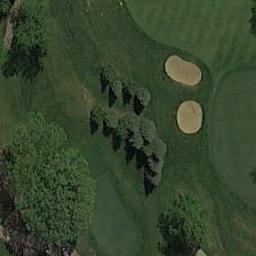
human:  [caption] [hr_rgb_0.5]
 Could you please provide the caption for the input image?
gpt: There are several bunkers and many trees on a large green lawn on the golf course .

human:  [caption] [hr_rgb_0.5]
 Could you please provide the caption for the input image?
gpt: At the intersection of the three paths, There are two bunkers .

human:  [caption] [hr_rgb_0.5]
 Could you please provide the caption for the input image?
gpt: The golf course has some fairways, Barrier trees and two sandpits .

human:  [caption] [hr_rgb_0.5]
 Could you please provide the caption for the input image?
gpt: There are numerous trees beside the golf course .

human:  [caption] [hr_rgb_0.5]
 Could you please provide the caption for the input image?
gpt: There are two bunkers and some trees on the golf course .